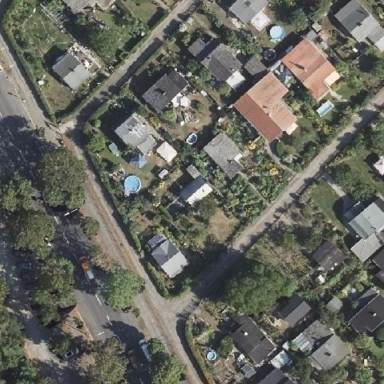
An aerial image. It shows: Plot in the allotments.